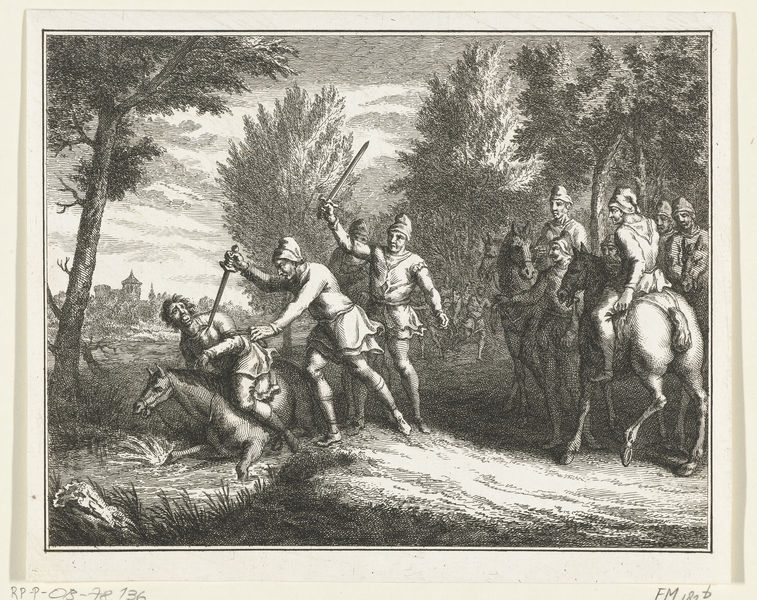
Titel: Moord op Floris V
Standort: Amsterdam
Institution: Rijksmuseum
Schlagwörter: church, crowd, fight, hat, men, soldier, soldiers, sword, swords, white, black, country, figures, print, horses, man, tree, building, landscape, water, trees, death, helmet, male, grass, drawing, shadow, etching, hats, beard, falling, city, ink, signature, engraving, horse, scared, kill, chruch, text, point, killing, dying, prisoner, stab, attack, weapons, stabbing, stap, 나무, 숲, 말, 기사, 살인, 성, 검, prisioner